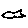
Label: fish